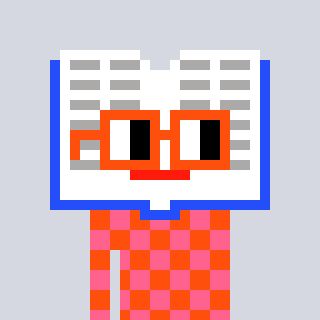
a pixel art character with square orange glasses, a dictionary-shaped head and a orange-colored body on a cool background